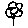
Label: flower